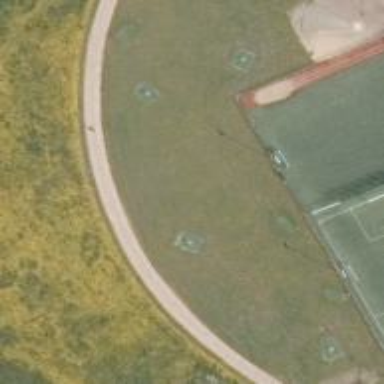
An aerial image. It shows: Disc golf basket.